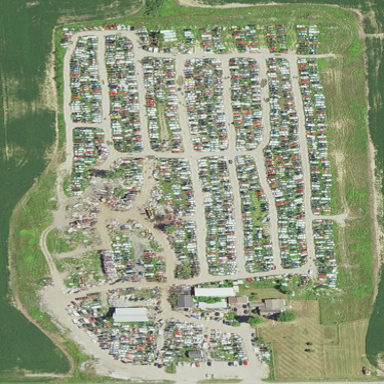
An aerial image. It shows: Industrial area designated as scrap yard.